Field crop: maize
Growth stage: 2
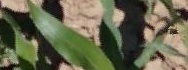
Species: maize